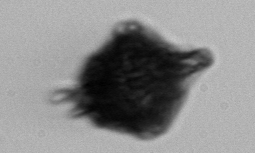
Label: Gonyaulax